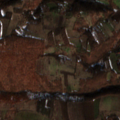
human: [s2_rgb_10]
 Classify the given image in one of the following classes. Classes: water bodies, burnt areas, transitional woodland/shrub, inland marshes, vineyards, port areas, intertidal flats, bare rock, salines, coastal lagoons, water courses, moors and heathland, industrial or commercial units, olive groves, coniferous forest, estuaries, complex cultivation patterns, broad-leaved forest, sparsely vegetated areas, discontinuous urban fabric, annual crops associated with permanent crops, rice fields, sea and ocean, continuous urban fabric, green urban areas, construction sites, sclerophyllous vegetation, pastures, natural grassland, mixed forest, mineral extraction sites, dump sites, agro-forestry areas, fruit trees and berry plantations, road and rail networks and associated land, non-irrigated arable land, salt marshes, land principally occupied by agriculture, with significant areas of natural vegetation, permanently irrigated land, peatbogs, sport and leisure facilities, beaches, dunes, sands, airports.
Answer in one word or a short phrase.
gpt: complex cultivation patterns, land principally occupied by agriculture, with significant areas of natural vegetation, broad-leaved forest